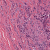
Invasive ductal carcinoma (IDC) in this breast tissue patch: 1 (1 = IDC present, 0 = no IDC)